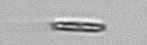
Label: pennate